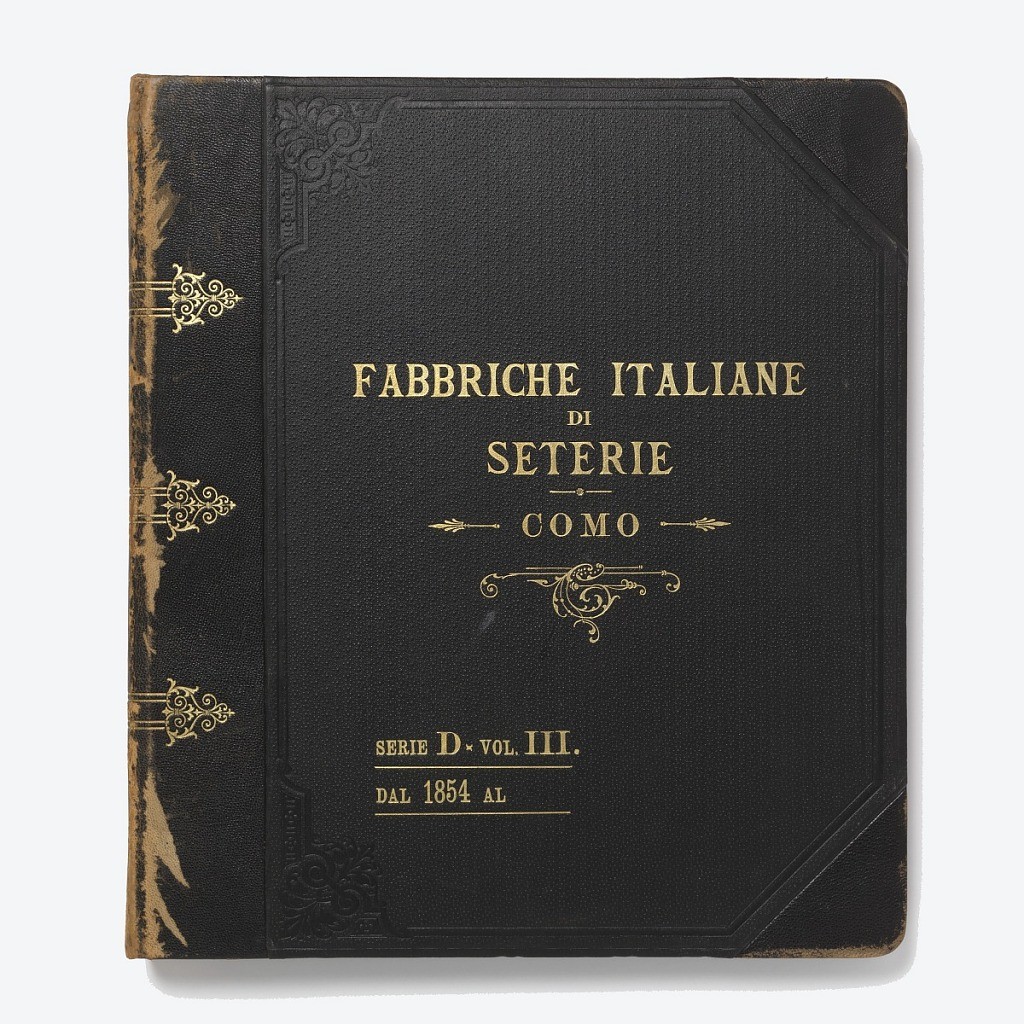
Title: Fabbriche Italiane di Seterie, Como, Serie D Vol. III DAL 1854 AL 2 Lats Noir
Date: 1870–79
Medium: Label: leather binding, paper pages, jacquard woven silk samples
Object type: Sample book
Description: Sample book of jacquard woven silk samples, separated by transparent paper sheets, bound in leather. Samples primarily with black grounds and brilliantly colored designs.